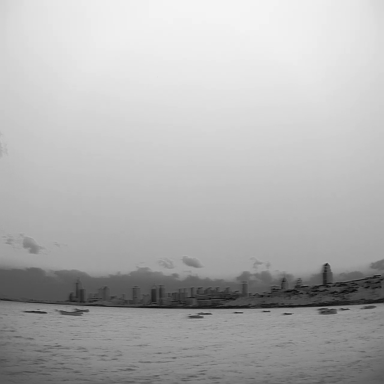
There are nine bulk_carriers in the infrared image.